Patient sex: F
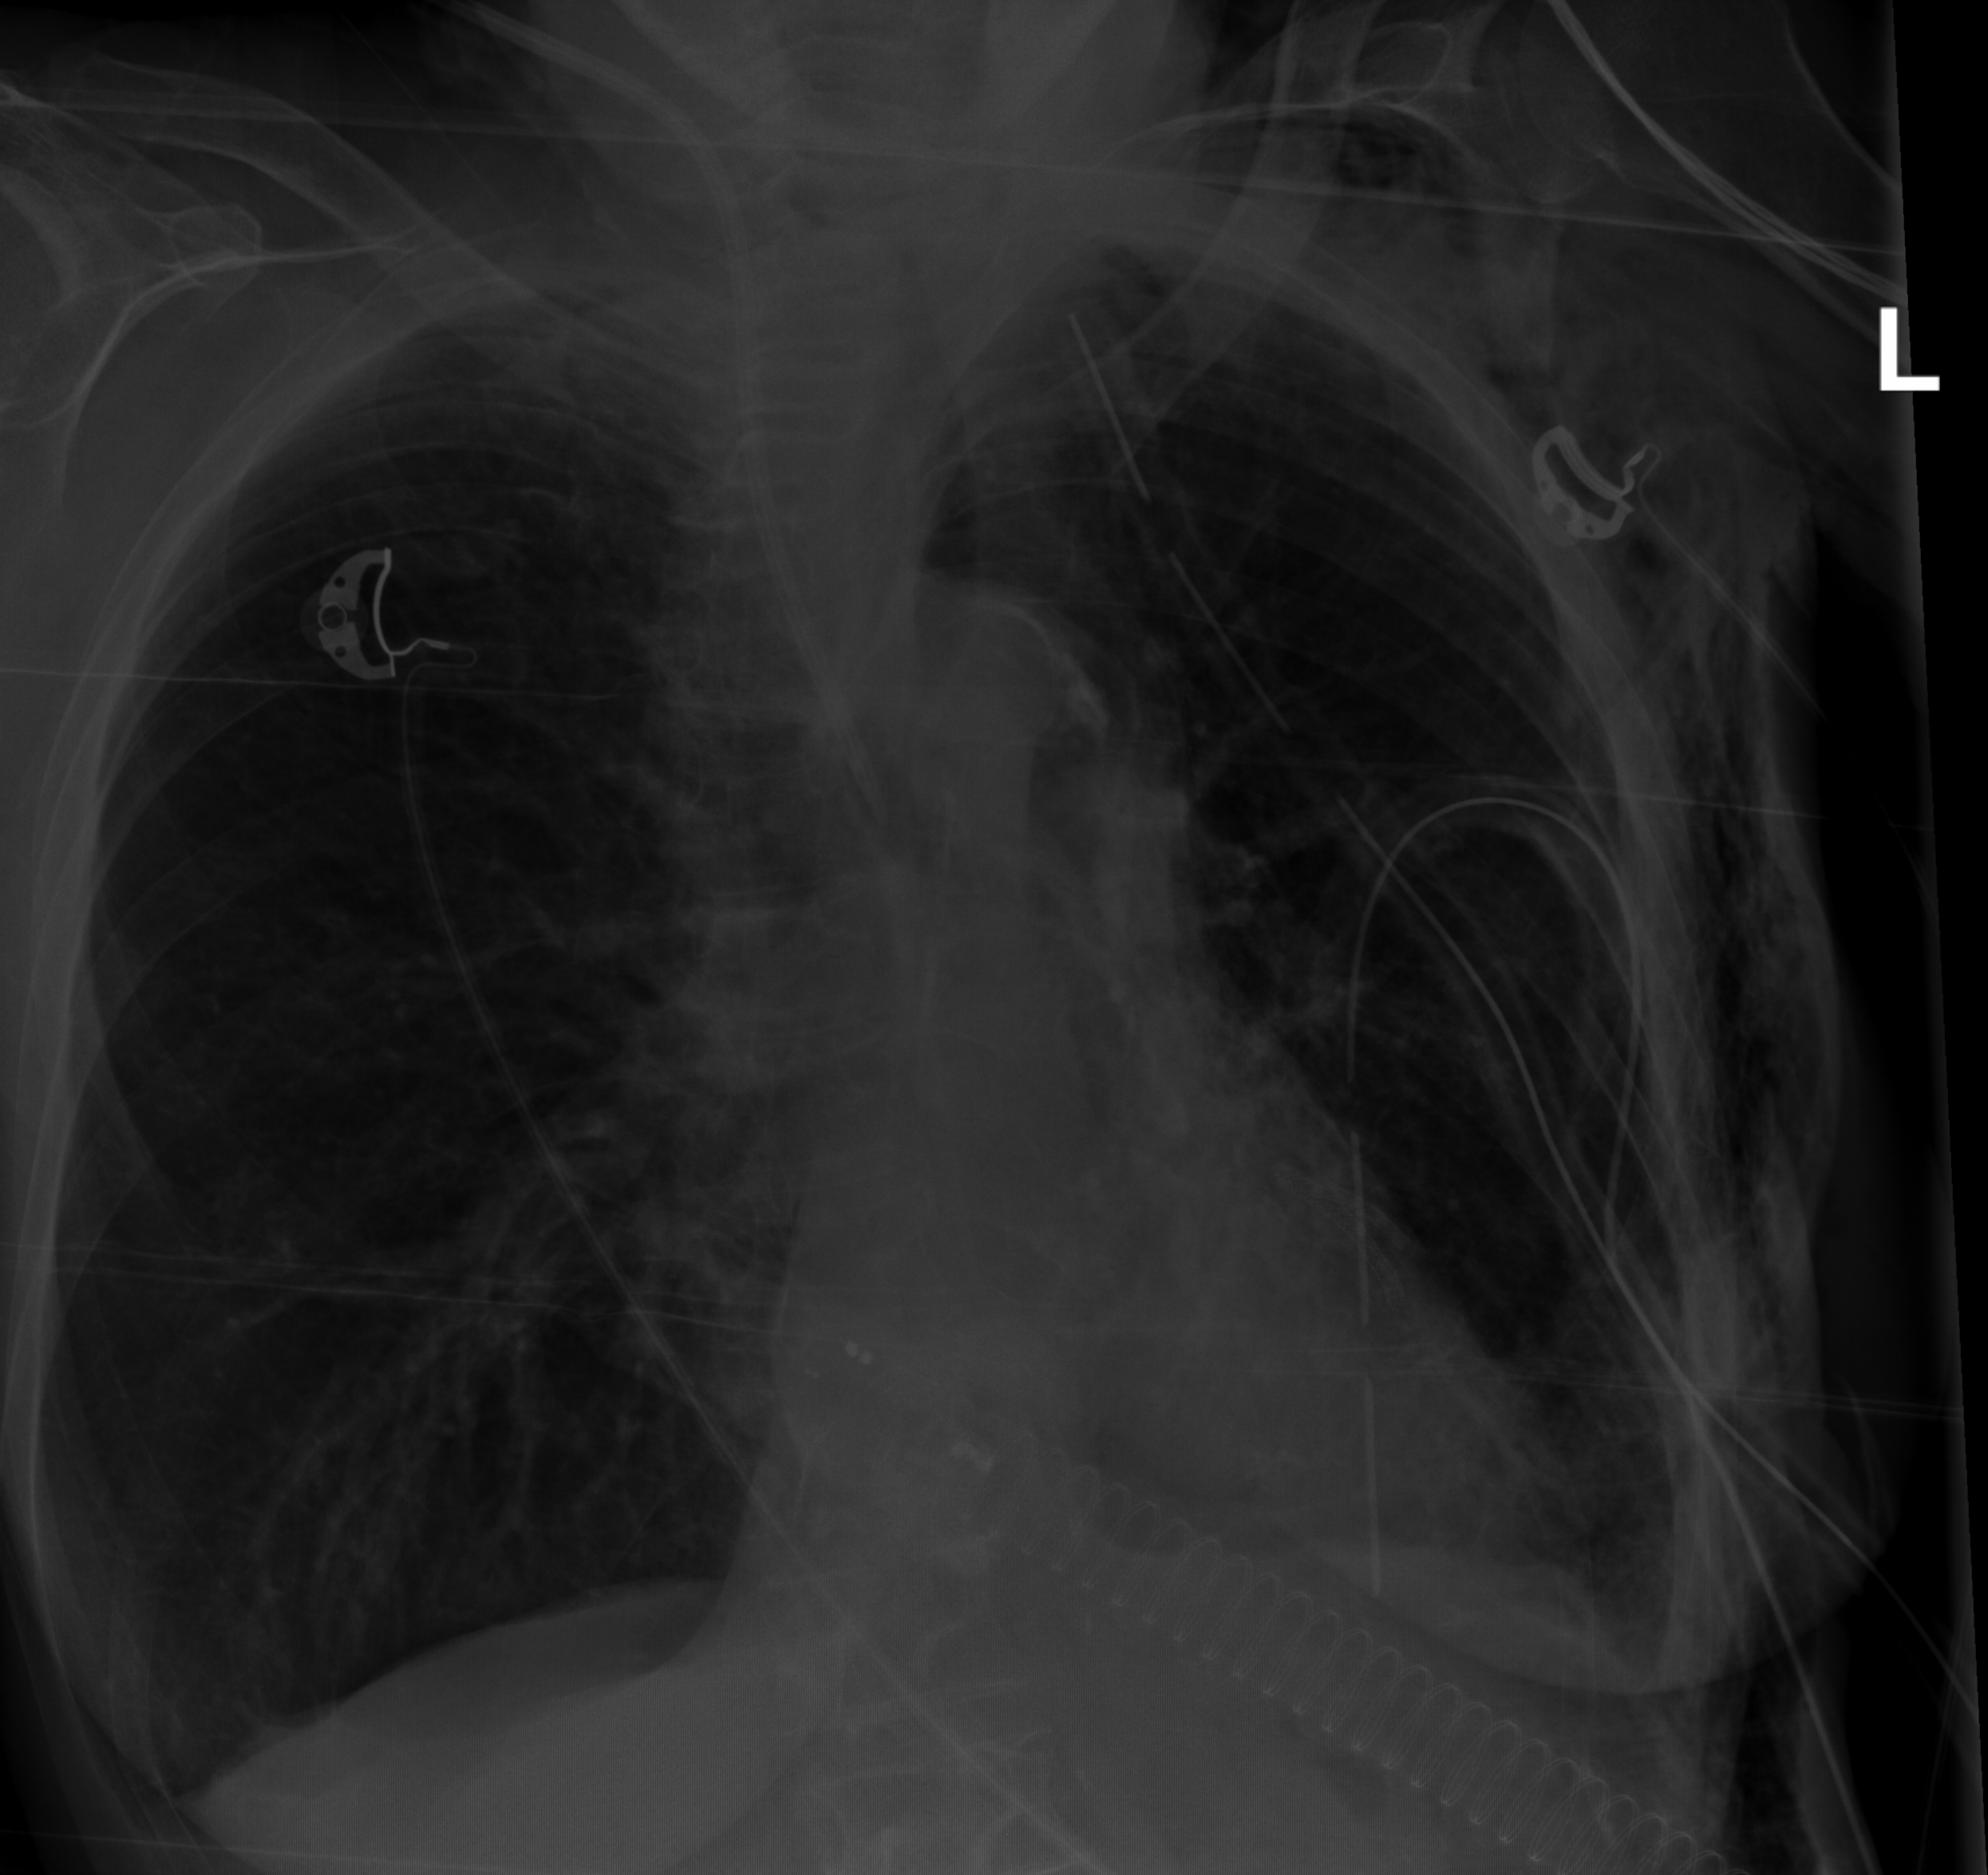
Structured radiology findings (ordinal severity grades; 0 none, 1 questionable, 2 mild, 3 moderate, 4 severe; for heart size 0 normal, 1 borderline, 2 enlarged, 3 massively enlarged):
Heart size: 0
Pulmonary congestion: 0
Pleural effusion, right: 0
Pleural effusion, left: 1
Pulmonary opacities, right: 0
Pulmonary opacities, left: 0
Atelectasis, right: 0
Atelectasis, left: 2